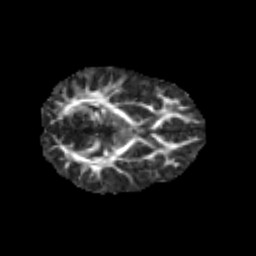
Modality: FA
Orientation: axial
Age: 7
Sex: female
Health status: healthy